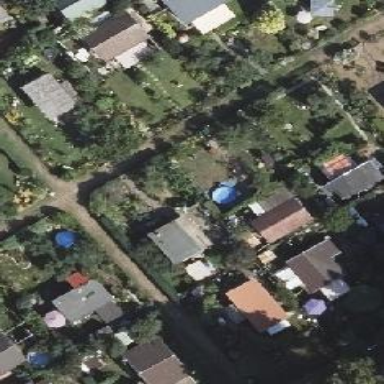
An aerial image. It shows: Plot within allotments.